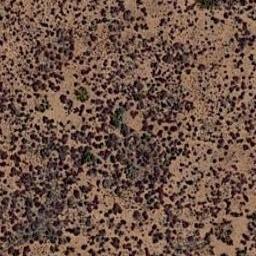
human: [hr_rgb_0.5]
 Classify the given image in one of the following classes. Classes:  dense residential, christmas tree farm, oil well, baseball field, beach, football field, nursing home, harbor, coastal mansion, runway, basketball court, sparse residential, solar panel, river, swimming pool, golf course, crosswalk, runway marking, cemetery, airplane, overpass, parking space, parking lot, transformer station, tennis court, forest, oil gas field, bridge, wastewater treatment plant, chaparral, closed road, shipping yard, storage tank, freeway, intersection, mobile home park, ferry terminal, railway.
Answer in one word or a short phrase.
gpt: chaparral